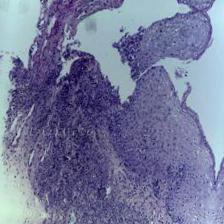
Diagnosis: OSCC